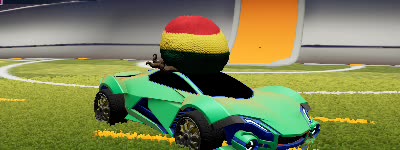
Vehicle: werewolf